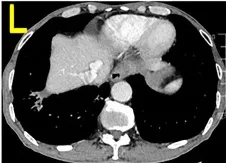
CECT and Macroscopy for Case 3-5. (L) Intrahepatic metastases reduced after immunotherapy in case 5. CECT, contrast-enhanced computed tomography; HE, hematoxylin and eosin; PD-L1, Programmed Cell Death-Ligand 1.
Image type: radiology (ct)